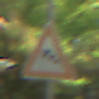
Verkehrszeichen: SeitenwindVonLinks
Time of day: MorningAfternoon
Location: Outdoor (RoadRail)
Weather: Clear
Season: NotSpecified
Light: Natural